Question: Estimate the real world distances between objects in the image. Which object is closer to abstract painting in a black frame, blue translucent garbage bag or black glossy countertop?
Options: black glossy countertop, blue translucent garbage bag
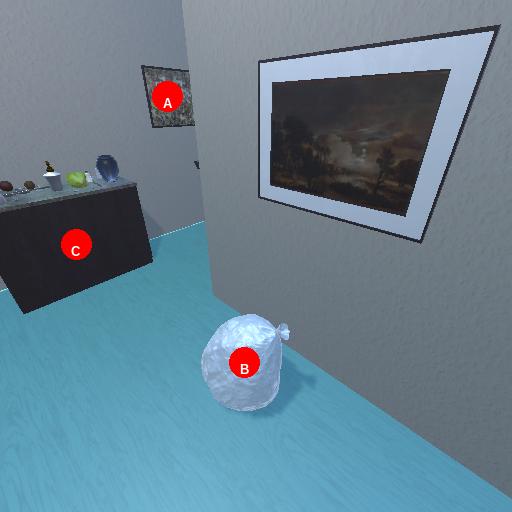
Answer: black glossy countertop